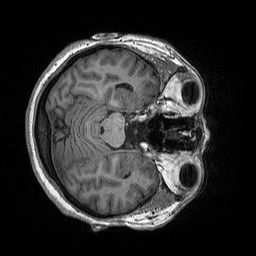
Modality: T1w
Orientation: axial
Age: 59
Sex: female
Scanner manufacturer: siemens
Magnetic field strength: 3 T
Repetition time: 2.4 s
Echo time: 0.00226 s